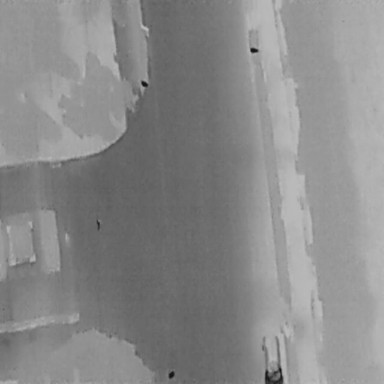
There is a Car in the infrared image.